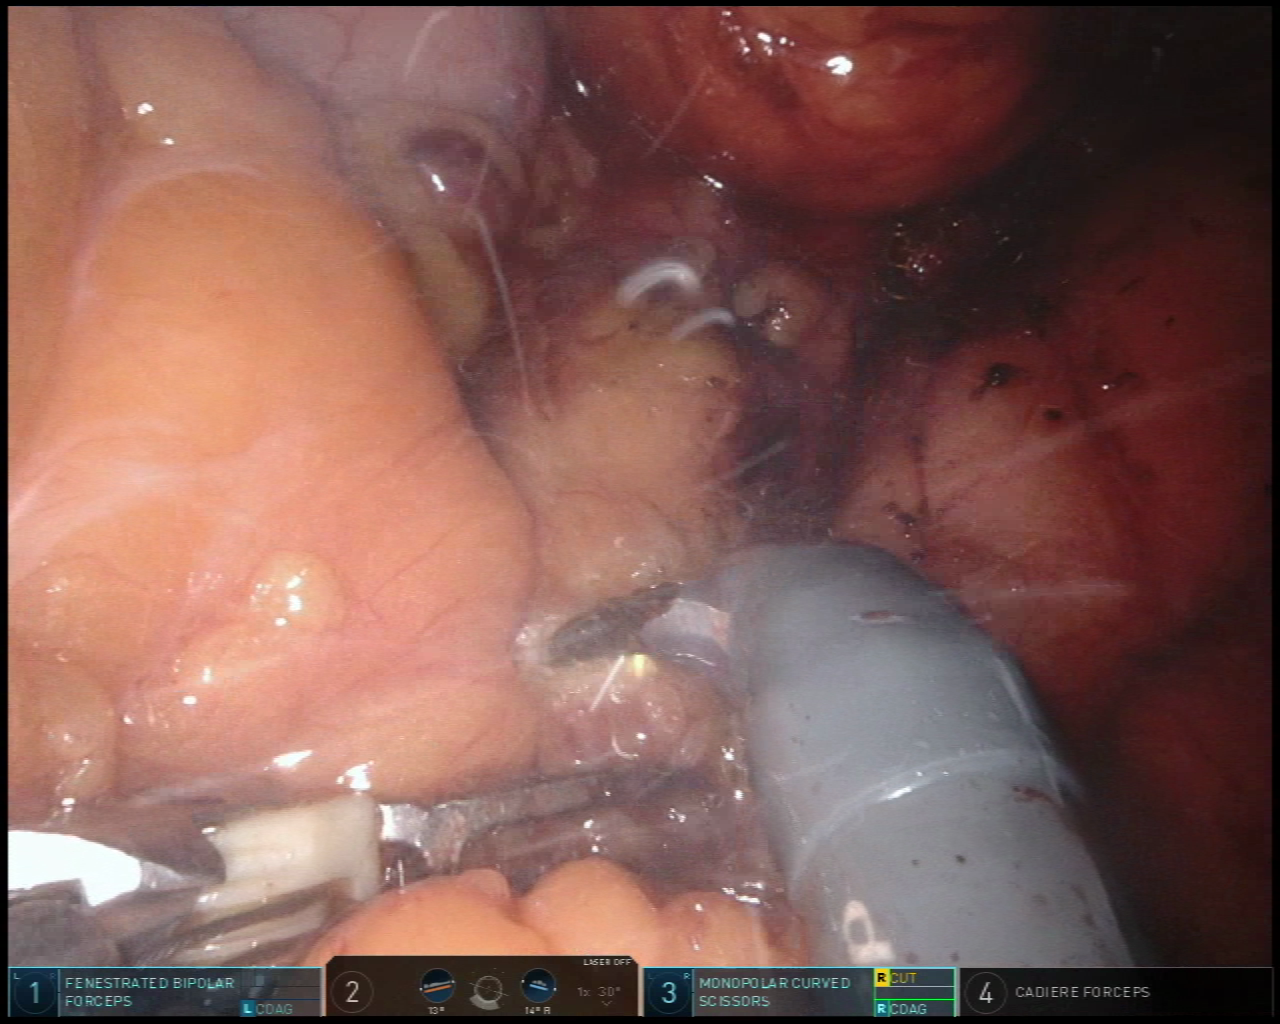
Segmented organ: stomach
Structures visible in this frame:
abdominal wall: no
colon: no
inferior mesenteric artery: no
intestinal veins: no
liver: no
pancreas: no
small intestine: no
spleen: no
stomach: yes
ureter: no
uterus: no
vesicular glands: no